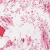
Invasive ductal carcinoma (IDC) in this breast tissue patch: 0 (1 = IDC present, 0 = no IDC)